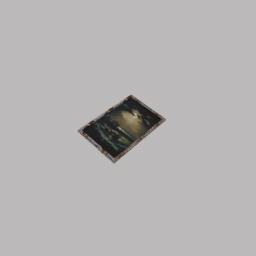
Label: decoration